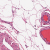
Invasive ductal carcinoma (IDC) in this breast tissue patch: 0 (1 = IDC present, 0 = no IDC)